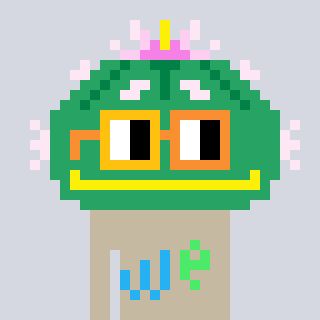
a pixel art character with square yellow and orange glasses, a peyote-shaped head and a bege-colored body on a cool background